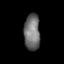
Tissue: prostate
Cell type: Fibroblasts
Senescence score: 0.8265
Nuclear area (px): 570
Mean DAPI intensity: 111.667